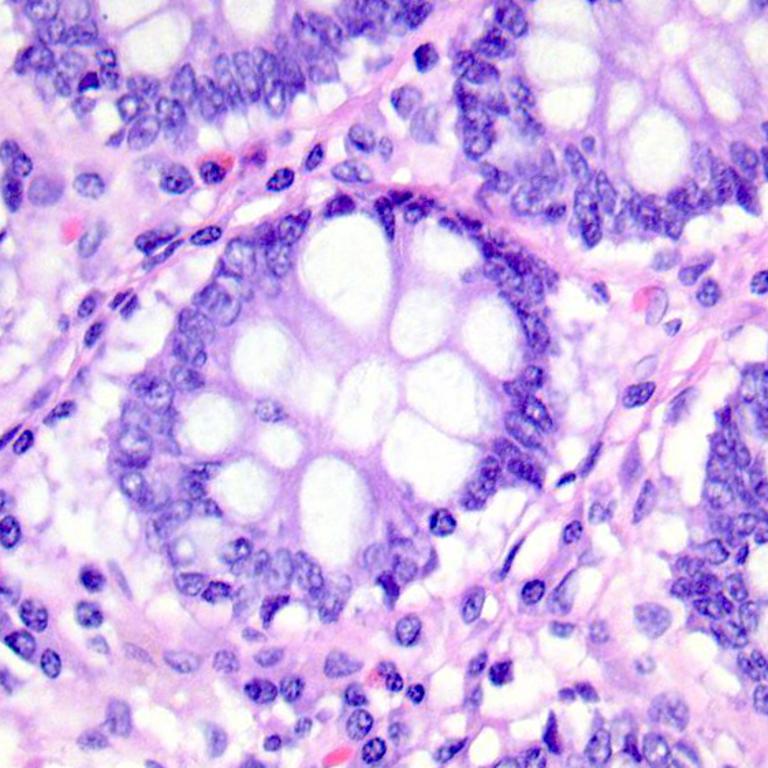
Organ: colon
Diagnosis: benign